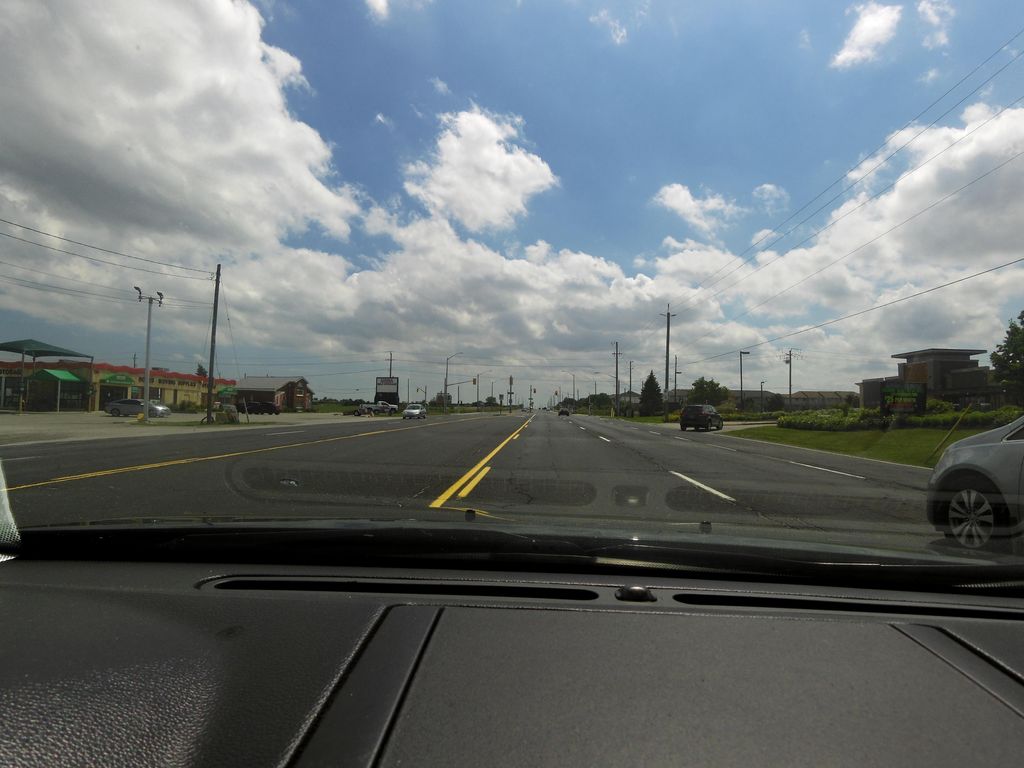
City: hamilton